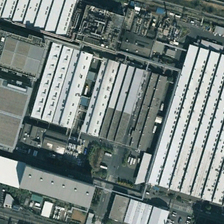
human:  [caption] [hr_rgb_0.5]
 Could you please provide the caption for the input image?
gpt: a large number of green plants are planted near the factory .

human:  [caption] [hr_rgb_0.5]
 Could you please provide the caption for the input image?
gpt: a large number of white buildings were built in the factory .

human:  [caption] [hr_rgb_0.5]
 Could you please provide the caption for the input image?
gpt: a large number of green plants are planted near the factory .

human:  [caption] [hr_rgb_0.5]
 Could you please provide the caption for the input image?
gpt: a large number of white buildings were built in the factory .

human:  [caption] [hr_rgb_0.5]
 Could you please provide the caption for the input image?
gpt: a large number of white buildings were built in the factory .